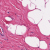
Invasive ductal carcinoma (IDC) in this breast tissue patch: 0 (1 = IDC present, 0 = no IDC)